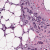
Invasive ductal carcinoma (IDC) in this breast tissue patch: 1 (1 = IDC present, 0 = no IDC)